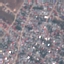
Label: Residential